Field crop: maize
Growth stage: 2
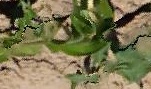
Species: maize